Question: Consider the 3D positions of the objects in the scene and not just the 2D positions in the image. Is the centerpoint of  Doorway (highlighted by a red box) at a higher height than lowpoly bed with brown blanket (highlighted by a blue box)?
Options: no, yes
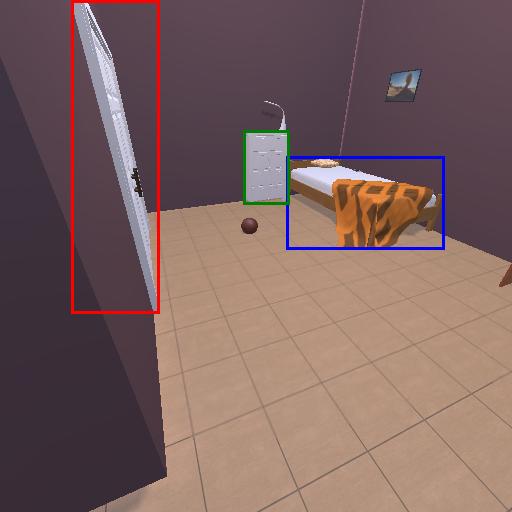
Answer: no